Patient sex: M
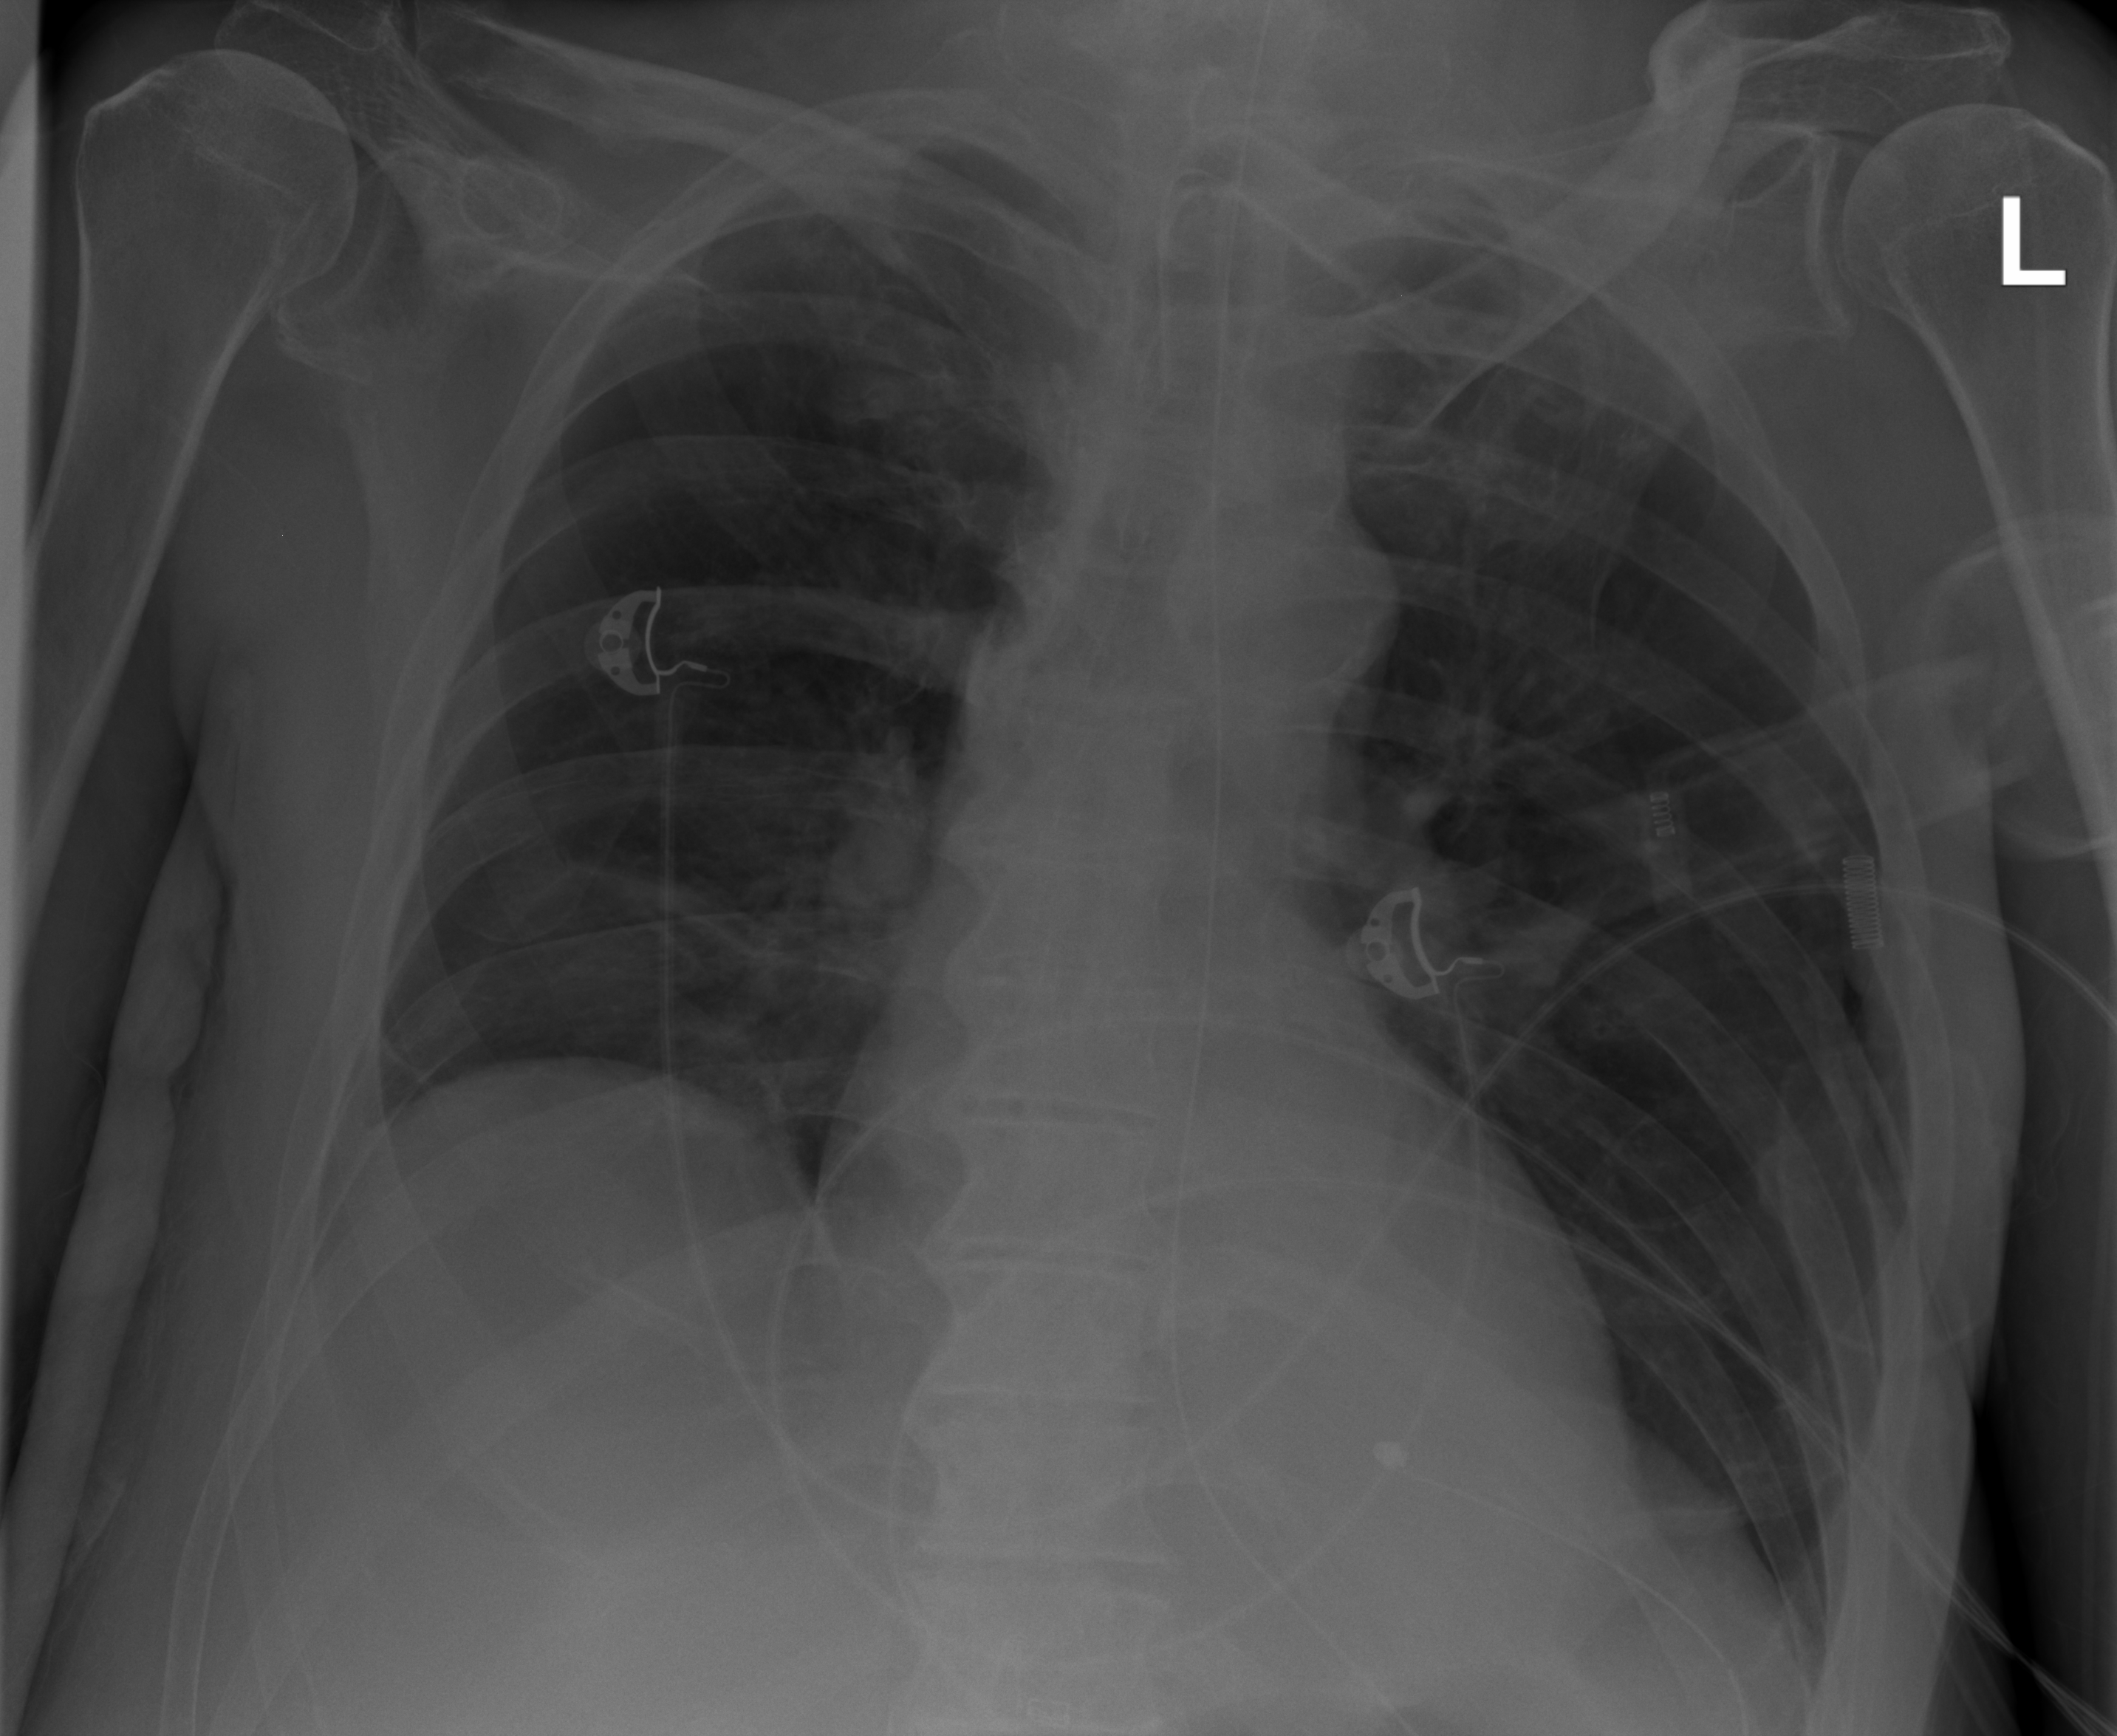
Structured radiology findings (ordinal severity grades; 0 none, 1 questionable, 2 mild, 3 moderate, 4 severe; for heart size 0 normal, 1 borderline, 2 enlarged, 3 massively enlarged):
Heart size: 0
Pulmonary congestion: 2
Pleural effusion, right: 1
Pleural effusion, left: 1
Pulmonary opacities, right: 1
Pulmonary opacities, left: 0
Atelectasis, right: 2
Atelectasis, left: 2